Interaction volume radius: 5 \u00c5
Interaction volume height: 10 \u00c5
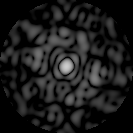
Disorder parameter: 0.8513